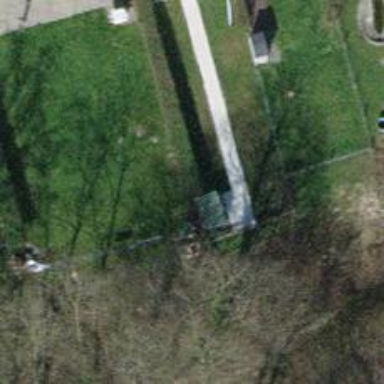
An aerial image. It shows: Hedge barrier.